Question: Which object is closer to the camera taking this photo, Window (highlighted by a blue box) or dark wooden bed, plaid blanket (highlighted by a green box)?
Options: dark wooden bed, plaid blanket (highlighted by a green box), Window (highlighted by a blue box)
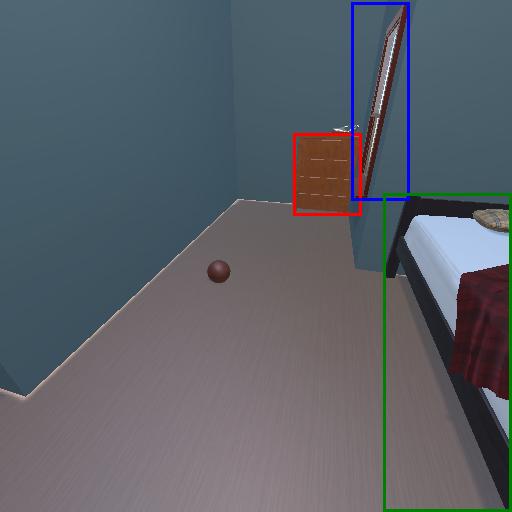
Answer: dark wooden bed, plaid blanket (highlighted by a green box)